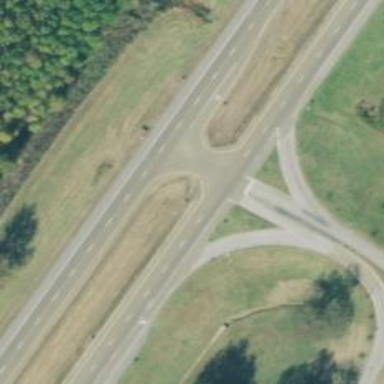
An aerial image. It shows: Trunk link highway with asphalt surface.